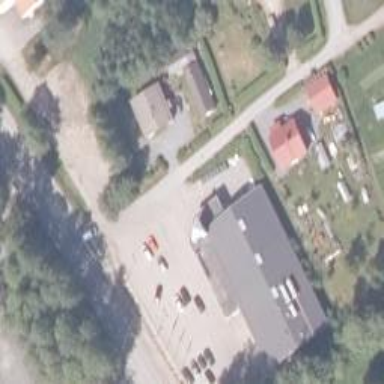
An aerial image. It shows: Post office.